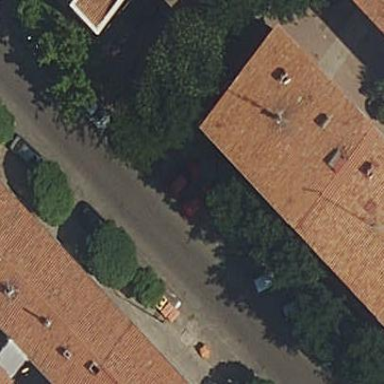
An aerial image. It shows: Apartment building with skillion roof shape.